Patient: sex F, age 35
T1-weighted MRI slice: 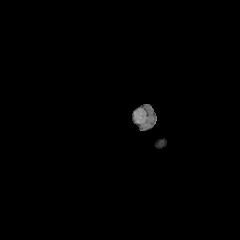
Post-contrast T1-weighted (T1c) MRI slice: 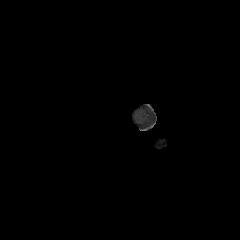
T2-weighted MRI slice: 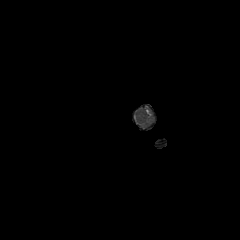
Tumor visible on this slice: no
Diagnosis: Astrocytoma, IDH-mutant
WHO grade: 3